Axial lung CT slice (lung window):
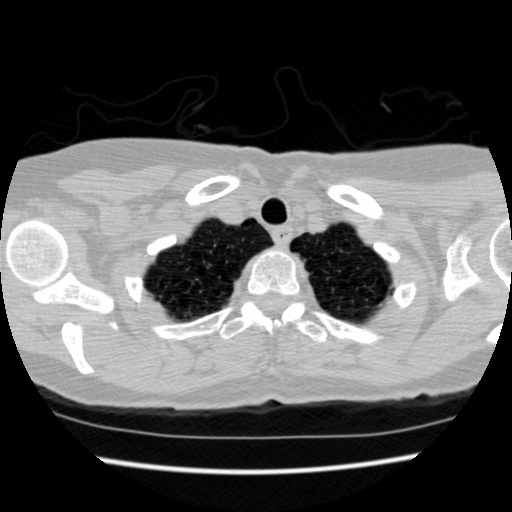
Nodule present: no